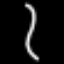
Label: squiggle